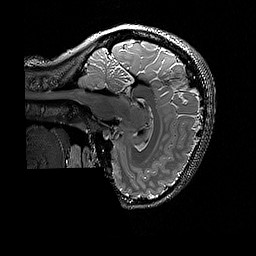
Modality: T2w
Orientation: sagittal
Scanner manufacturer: siemens
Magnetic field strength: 3 T
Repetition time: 3.2 s
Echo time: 0.428 s